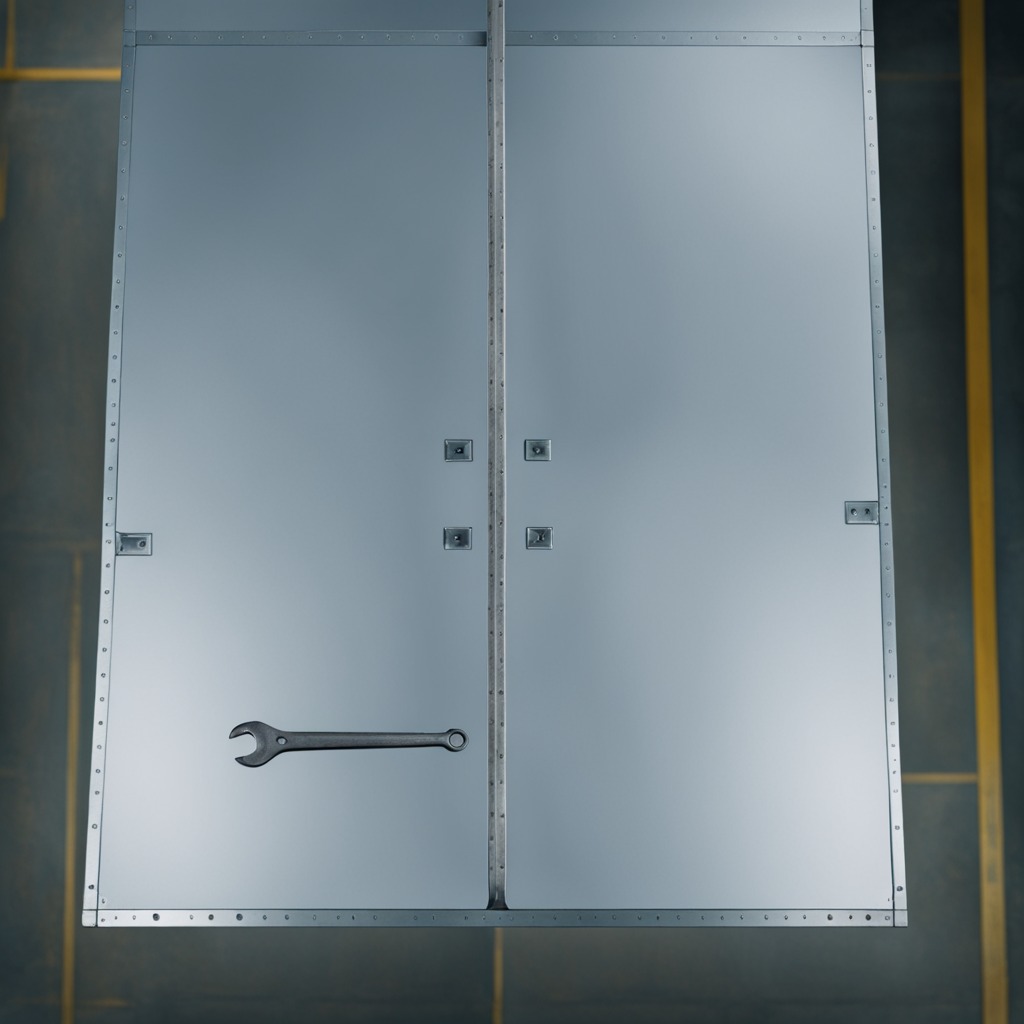
An wrench is lying on the toolbox surface in an airplane hangar workshop.